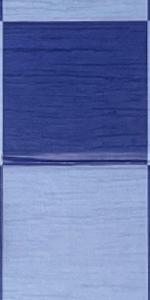
Label: Empty